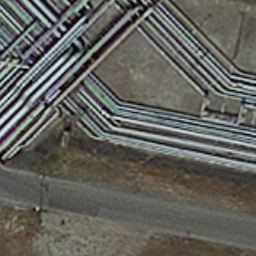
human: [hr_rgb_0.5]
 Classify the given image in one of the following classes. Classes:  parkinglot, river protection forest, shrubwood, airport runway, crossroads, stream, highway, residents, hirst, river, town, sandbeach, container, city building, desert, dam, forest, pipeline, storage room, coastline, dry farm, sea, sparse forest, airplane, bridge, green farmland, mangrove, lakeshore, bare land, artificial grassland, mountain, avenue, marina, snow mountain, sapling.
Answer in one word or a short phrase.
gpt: pipeline